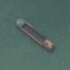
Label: Sand_carrier